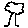
Label: tree